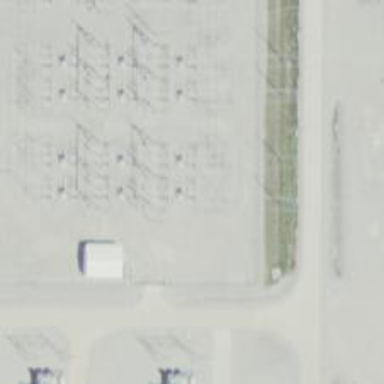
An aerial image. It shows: Switch used for power control.